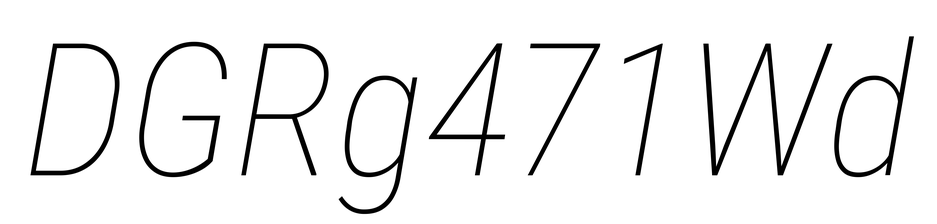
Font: Roboto-Italic_Condensed_Thin_Italic